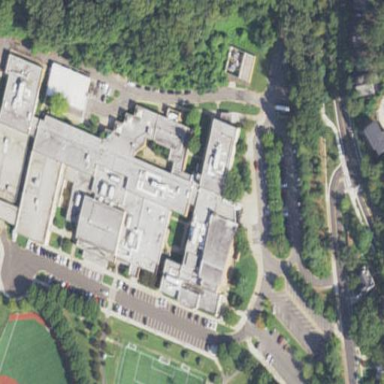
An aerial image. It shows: Middle school.